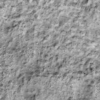
Label: not_dusty